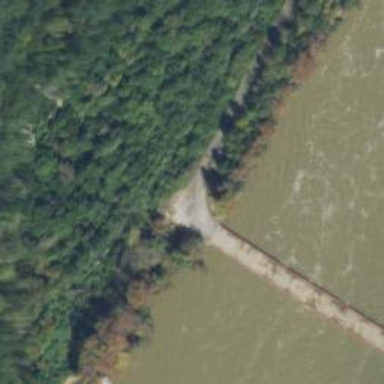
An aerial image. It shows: Unclassified road crossing low water bridge.